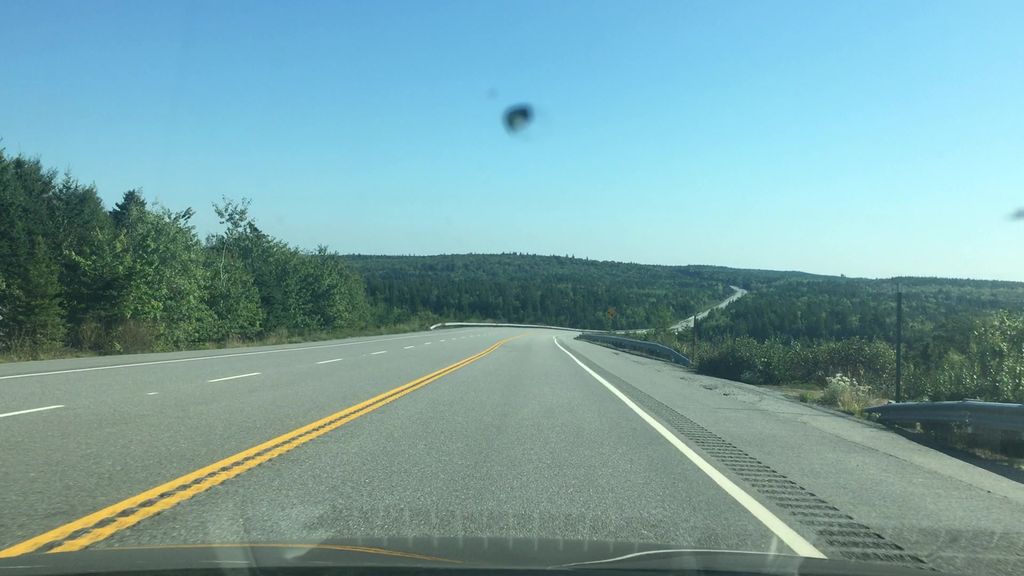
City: halifax